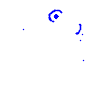
Particle: kaon